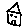
Label: house